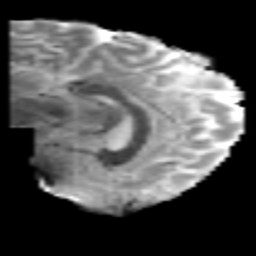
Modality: MD
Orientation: sagittal
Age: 30
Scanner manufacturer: philips
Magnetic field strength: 3 T
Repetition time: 8.43 s
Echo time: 0.1273 s